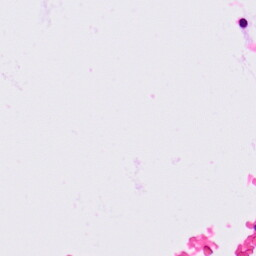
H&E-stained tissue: Lung